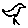
Label: bird